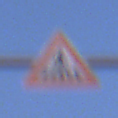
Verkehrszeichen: FussgaengerueberwegLinks
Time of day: SunriseSunset
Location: Outdoor (Nature)
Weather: Clear
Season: NotSpecified
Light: Natural